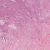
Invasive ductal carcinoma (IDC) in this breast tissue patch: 0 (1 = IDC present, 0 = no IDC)